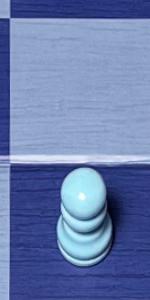
Label: Pawn_White